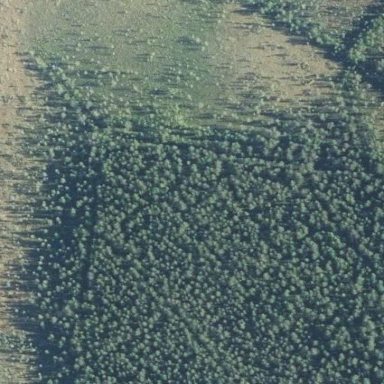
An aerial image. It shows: Forest area.